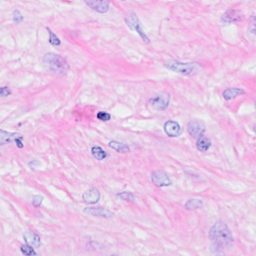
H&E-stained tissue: Breast